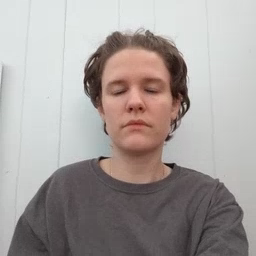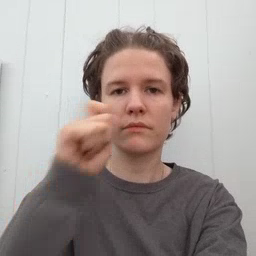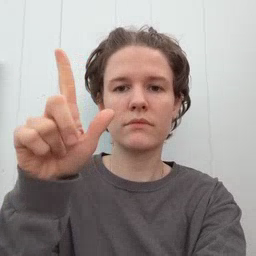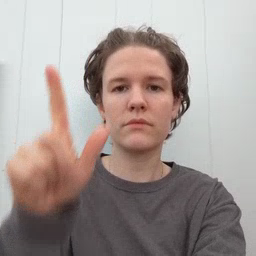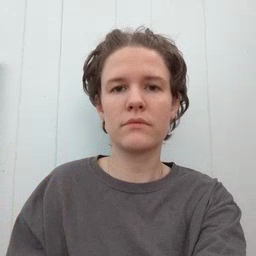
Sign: wake